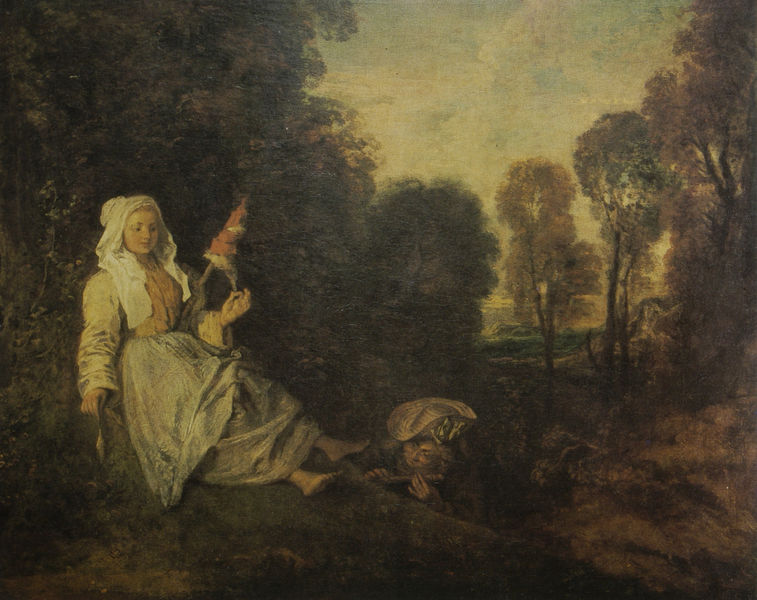
Titel: Der Indiskrete, L'indiscret
Künstler: Antoine Watteau
Standort: Rotterdam
Institution: Museum Boymans-van Beuningen
Schlagwörter: baum, blau, blätter, dunkel, fuß, gemälde, himmel, mann, meer, wolken, baumstämme, bäume, gelb, grün, landschaft, mädchen, äste, braun, frau, hell, hut, kleid, schwarz, weiss, gras, rot, schirm, sonnenschirm, tuch, wiese, haube, malerei, rock, barock, bluse, gesicht, rembrandt, holland, hände, instrument, öl, baumstamm, erde, horizont, hügel, natur, stamm, zweige, busch, büsche, boden, sitzend, stoff, paar, instrumente, musik, musiker, kontrast, locken, rokoko, tal, wald, stock, landschft, kopfbedeckung, schürze, füße, liebe, liegen, spieler, stab, fahne, hang, idylle, picknick, rast, grube, ölgemälde, spielen, kopftuch, strohhut, wolle, pfeife, barfuss, wurzel, idyll, lichtung, dreispitz, flora, flirt, flöte, firnis, fauna, watteau, klassik, schäfer, schäferin, flötenspieler, musikant, spindel, spinnen, bauersfrau, flote, flora und fauna, schäferstündchen, werben, spule, klied, liegn, troll, waldlichtung, wirtel, nackte füße, flüte, spinnwirtel, baumstammw, naturismus, holde